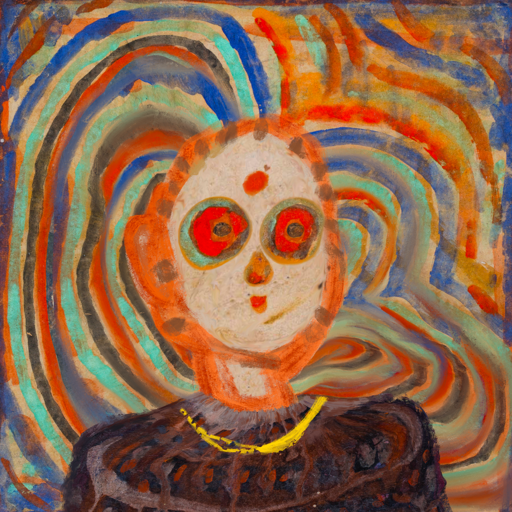
Background: Sisters, Head And Neck Front: Rupkatha, Face Front: Sisters, Bust: Hypocrite, Hair Front: Blank, Head Accessory: Blank, Second Necklace: Blank, Necklace: Irani_1, Baby: Blank